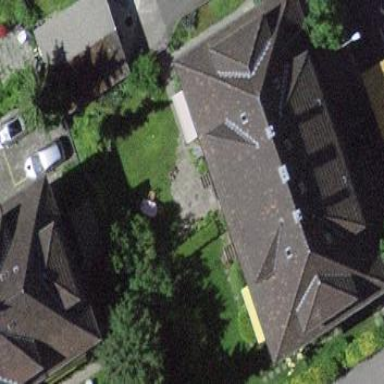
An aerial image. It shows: Building with hipped roof shape.